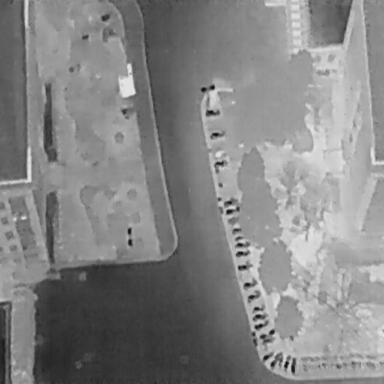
There are two People in the infrared image.